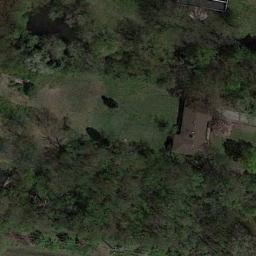
Label: residential